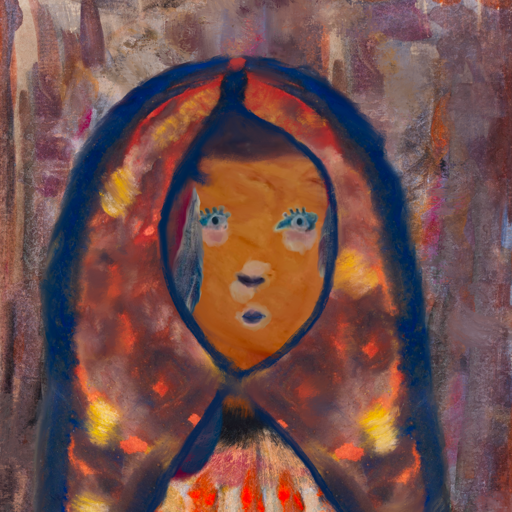
Background: Hypocrite, Head And Neck Front: Pious_Lady, Face Front: Hill_Girl, Bust: Childish, Hair Front: Hill_Girl, Head Accessory: Mother_And_Son_Mother_Scarf, Second Necklace: Blank, Necklace: Blank, Baby: Blank